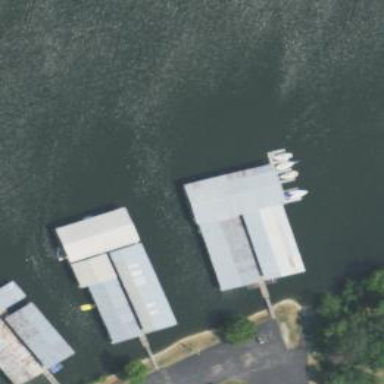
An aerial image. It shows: Building dedicated for boat storage.